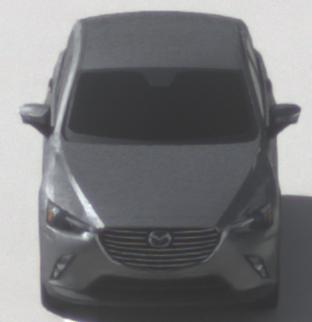
Make: Mazda
Model: CX-3 SKYACTIV-G 120
Detailed model: CX-3 (DK)
Model produced from: 2015/06
Model produced until: 2018/06
Doors: 5
Color: gray
Road condition: dry road
Daytime: morning or afternoon
Contrast: low contrast